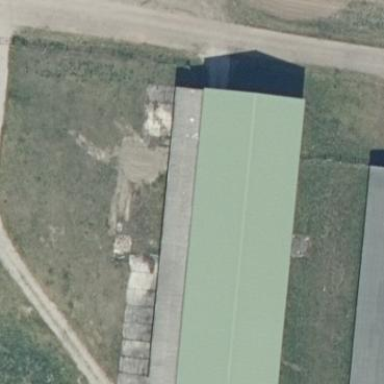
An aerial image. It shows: Farm building with gabled roof oriented along its structure.